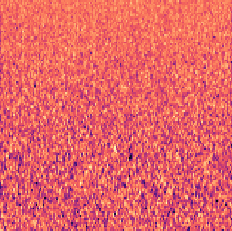
Sound class: Fire crackling